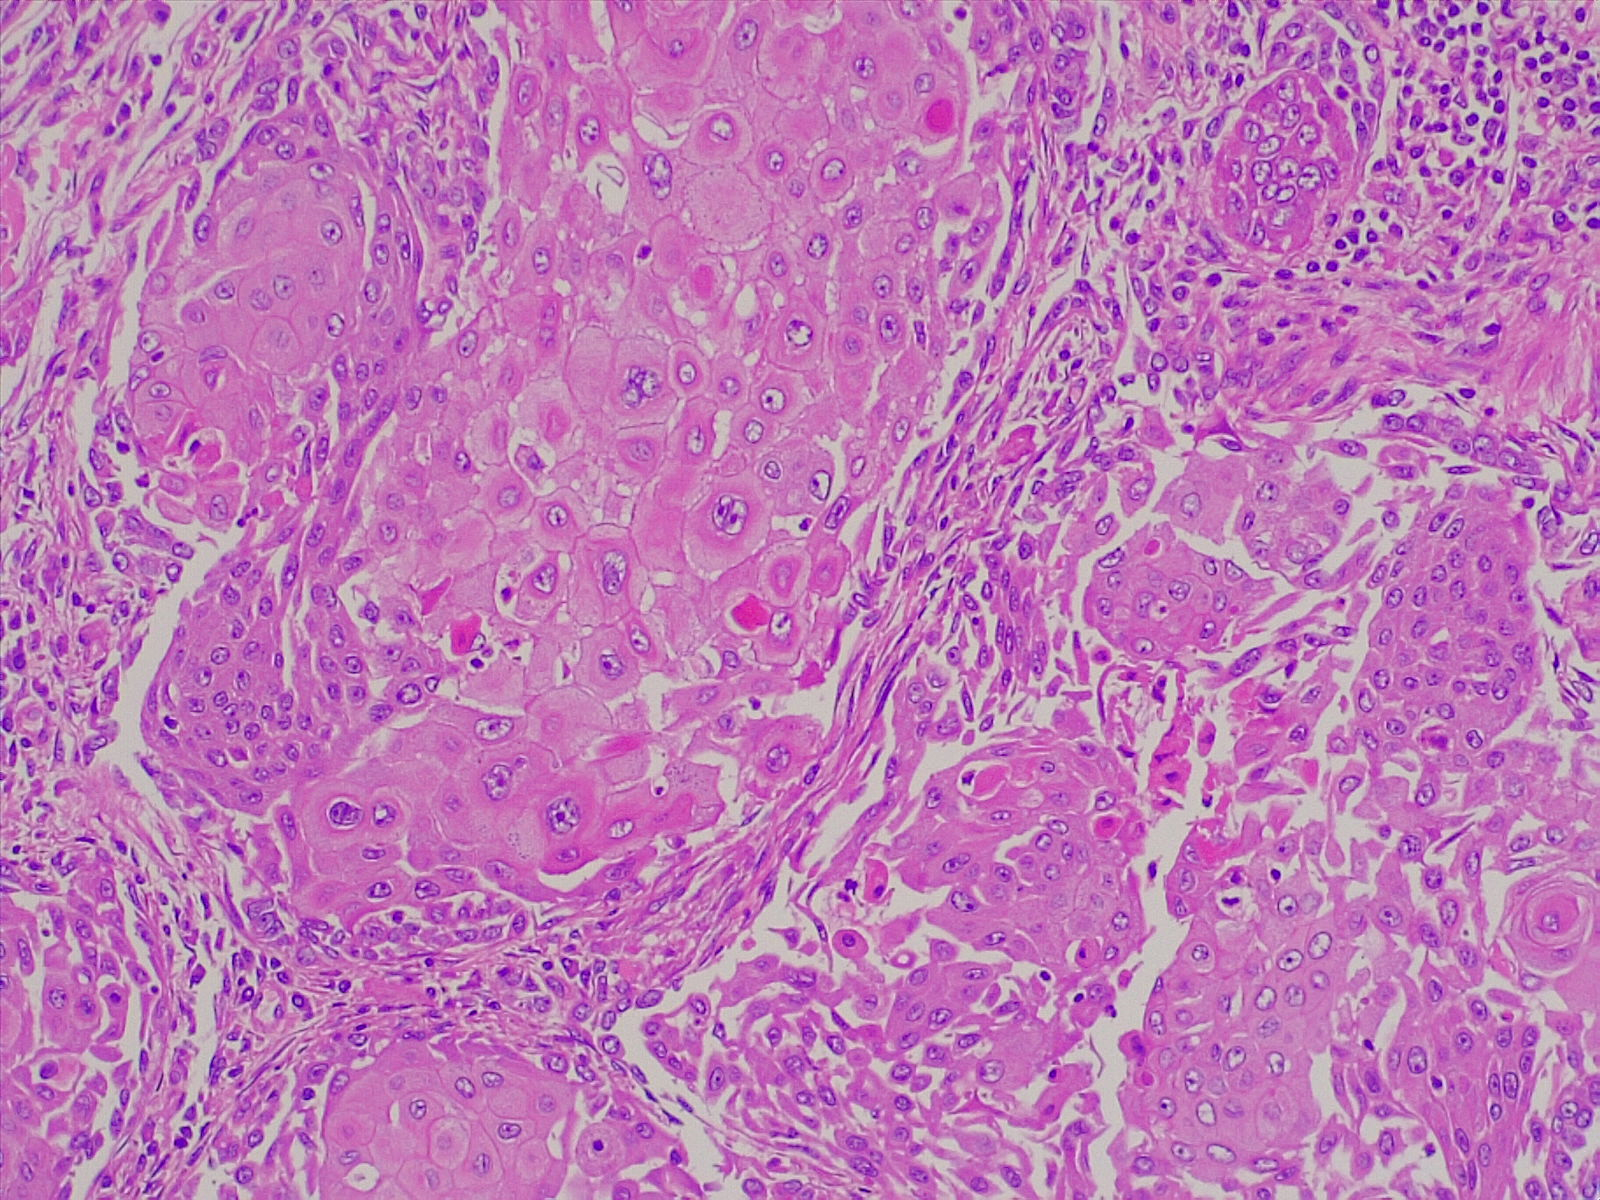
Label: lung squamous cell carcinoma, well differentiated